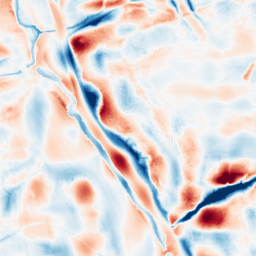
Category: wavelet
Decomposition family: wavelet_biorthogonal
Decomposition parameters: wavelet: bior4.4
level: 5
Upsampling method: bicubic
Upsampling parameters: scale: 8
Upsampling scale: 8